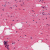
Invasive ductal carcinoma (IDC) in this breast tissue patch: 0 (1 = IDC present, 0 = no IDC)